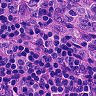
Metastatic tissue present: no